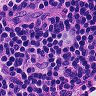
Metastatic tissue present: no